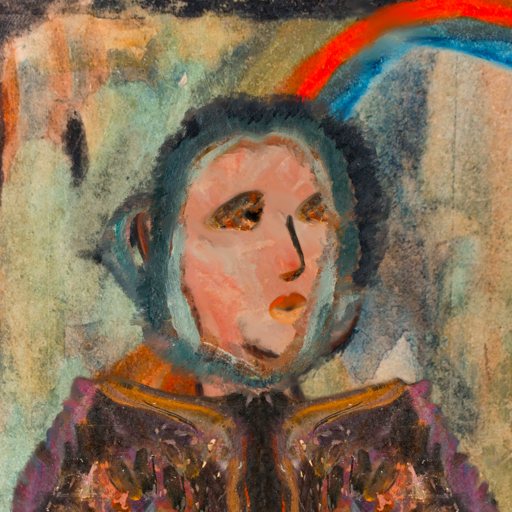
Background: Childish, Head And Neck Side: Roy_Bahadur, Face Side: Gypsy_Queen, Bust: Gypsy_Queen, Hair Side: Boggyland, Head Accessory: Blank, Second Necklace: Blank, Necklace: Blank, Baby: Blank